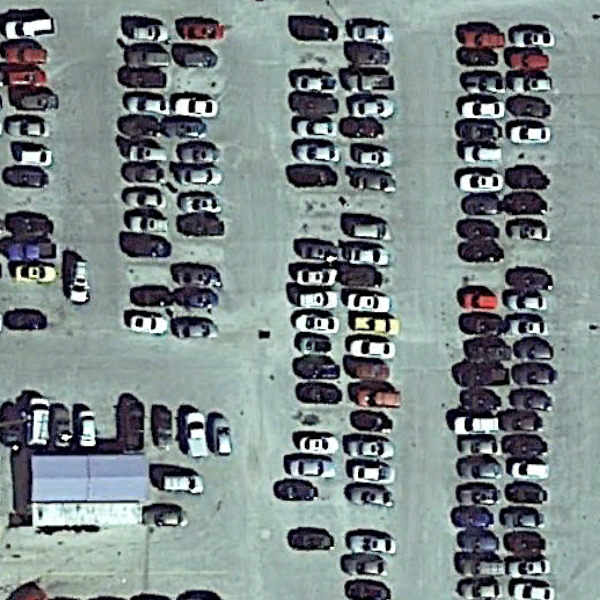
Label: Parking